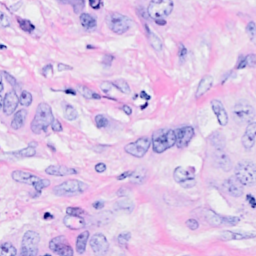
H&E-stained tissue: Breast